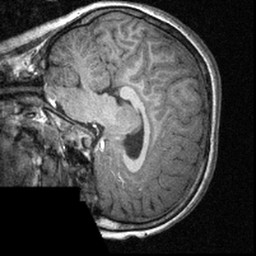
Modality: T1w
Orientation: sagittal
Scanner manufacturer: siemens
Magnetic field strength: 3 T
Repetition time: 1.57 s
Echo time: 0.00304 s